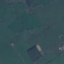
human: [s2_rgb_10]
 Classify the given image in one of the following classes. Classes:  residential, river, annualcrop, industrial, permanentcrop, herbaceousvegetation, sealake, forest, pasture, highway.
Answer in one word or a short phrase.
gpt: Pasture